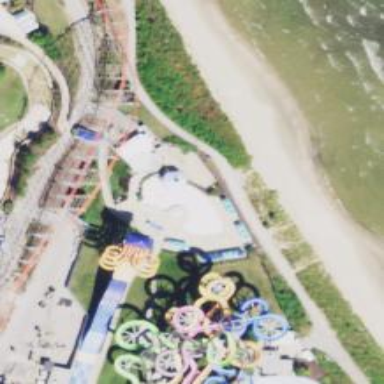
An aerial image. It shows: Tourism attraction featuring water slide.